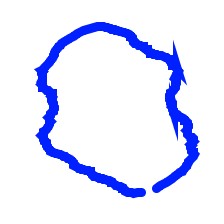
Shape: circle